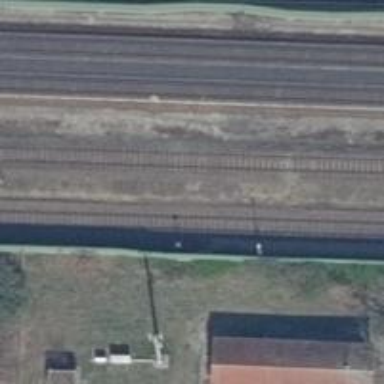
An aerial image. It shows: Platform edge at railway station.